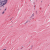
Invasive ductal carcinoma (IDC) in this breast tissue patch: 1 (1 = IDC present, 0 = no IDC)